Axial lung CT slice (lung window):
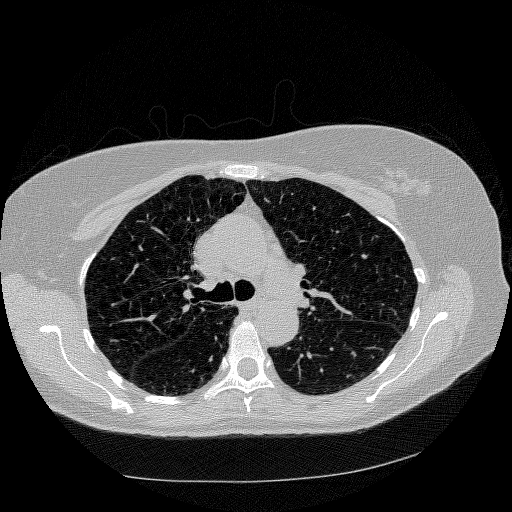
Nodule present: no